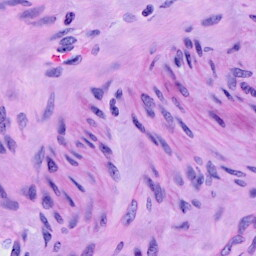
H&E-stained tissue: Cervix